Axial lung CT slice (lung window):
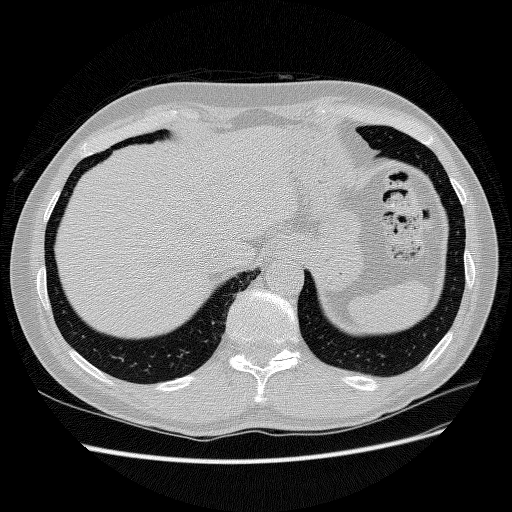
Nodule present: no